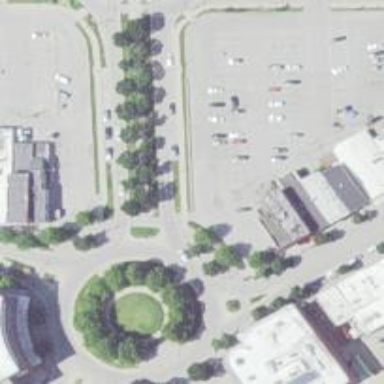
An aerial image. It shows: Paved path crossing.